Question: I have build my WCF service deployment package using msdeploy.exe but I want to change the enabled protocols in IIS for my site at the time of installation,How can I achieve it
I have tried setting from myservice.setParameters.xml but no success
'''
<?xml version="1.0" encoding="utf-8"?>
<parameters>
<setParameter name="IIS Web Application Name" value="Default
Website/myService" />
<setParameter name="EnabledProtocols" value="net.tcp" />
</parameters>
'''
I want to build a one click deployment batch file for my WCF service which uses TCP binding.
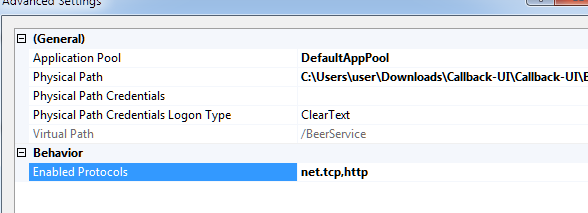
Answer: I have solved my problem using this script
'''
%windir%\system32\inetsrvppcmd.exe set site "Default Web Site" -+bindings.
[protocol='net.tcp',bindingInformation='808:*']
%windir%\system32\inetsrv\AppCmd add app /site.name:"Default Web Site" /path:/testsite1
/physicalPath:"C:\inetpub\wwwroot estsite1"
%windir%\system32\inetsrvppcmd.exe set app "Default Web Site/testsite1"
/enabledProtocols:http,net.tcp
'''